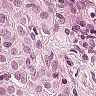
Metastatic tissue present: yes